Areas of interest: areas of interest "Industrial Park"
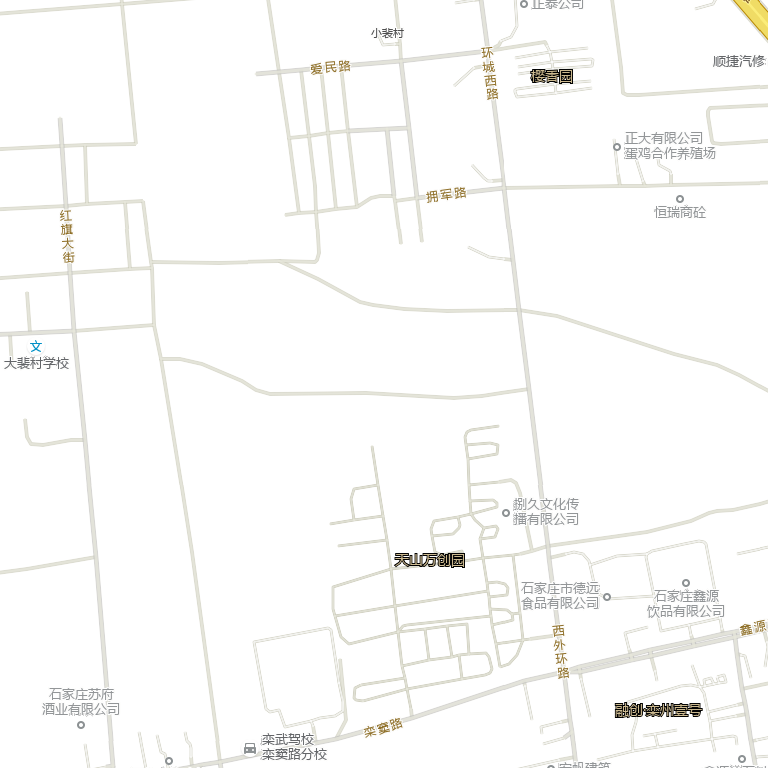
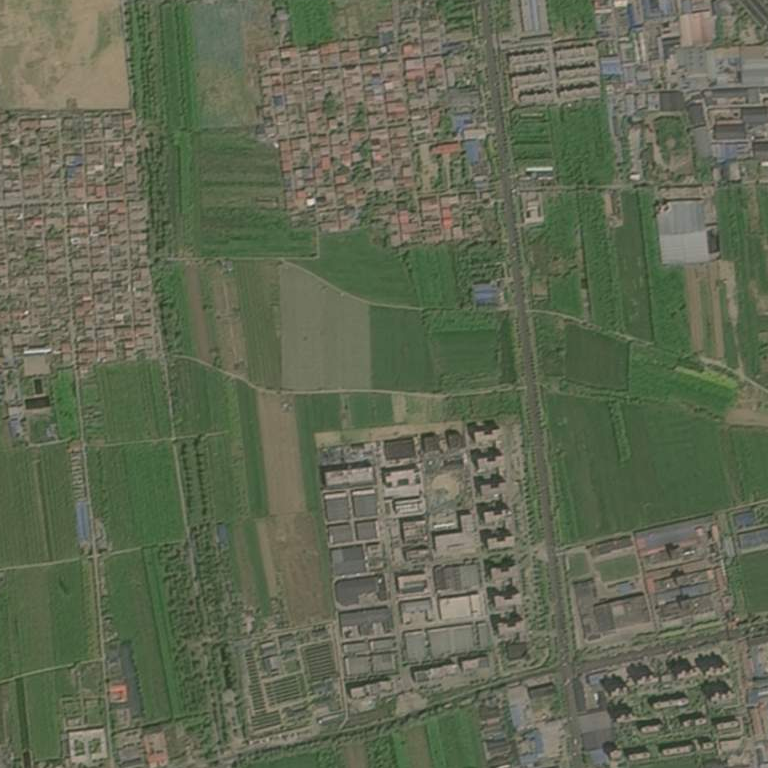